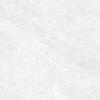
Label: no_change